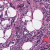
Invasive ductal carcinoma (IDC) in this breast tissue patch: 1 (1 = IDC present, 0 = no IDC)